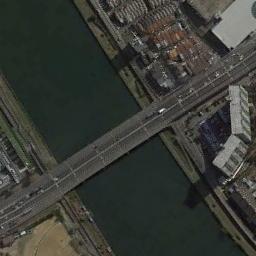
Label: bridge